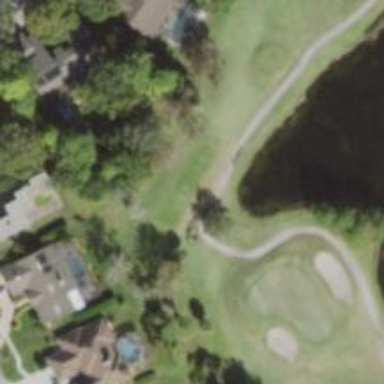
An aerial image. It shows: Golf hole.